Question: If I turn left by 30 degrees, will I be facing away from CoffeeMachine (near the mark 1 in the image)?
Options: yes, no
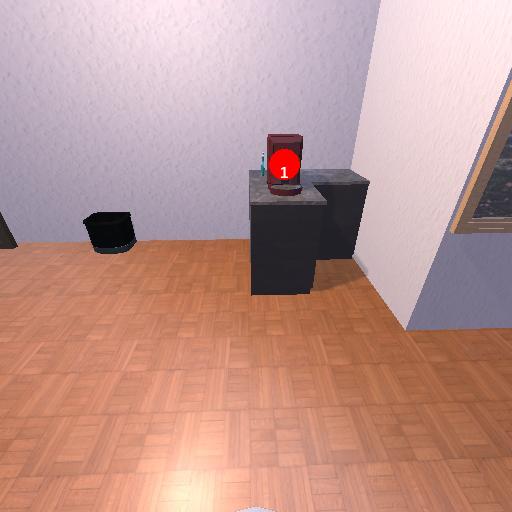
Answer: yes